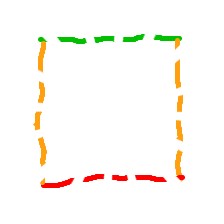
Shape: square